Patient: sex F, age 58
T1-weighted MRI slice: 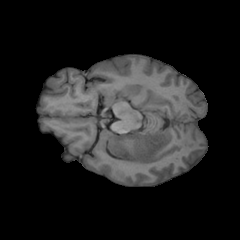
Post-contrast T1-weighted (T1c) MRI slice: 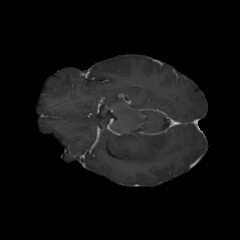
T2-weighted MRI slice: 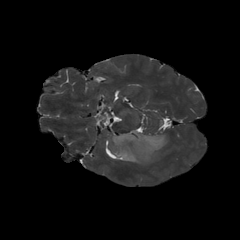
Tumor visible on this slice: yes
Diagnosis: Glioblastoma, IDH-wildtype
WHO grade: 4